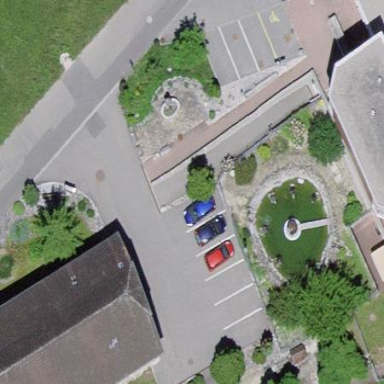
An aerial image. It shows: Parking area with asphalt surface.